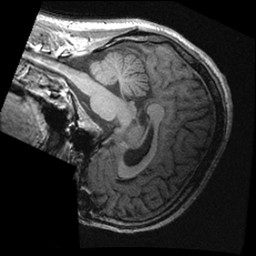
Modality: T1w
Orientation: sagittal
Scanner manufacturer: ge
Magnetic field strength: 3 T
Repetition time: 0.007008 s
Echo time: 0.002612 s